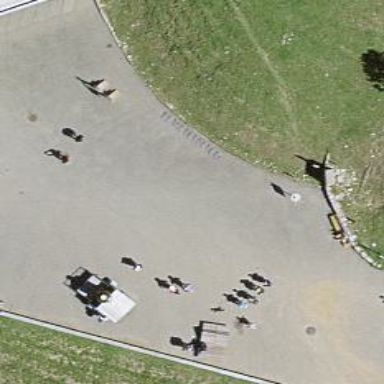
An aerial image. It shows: Bicycle parking area with wall loops.